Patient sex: F
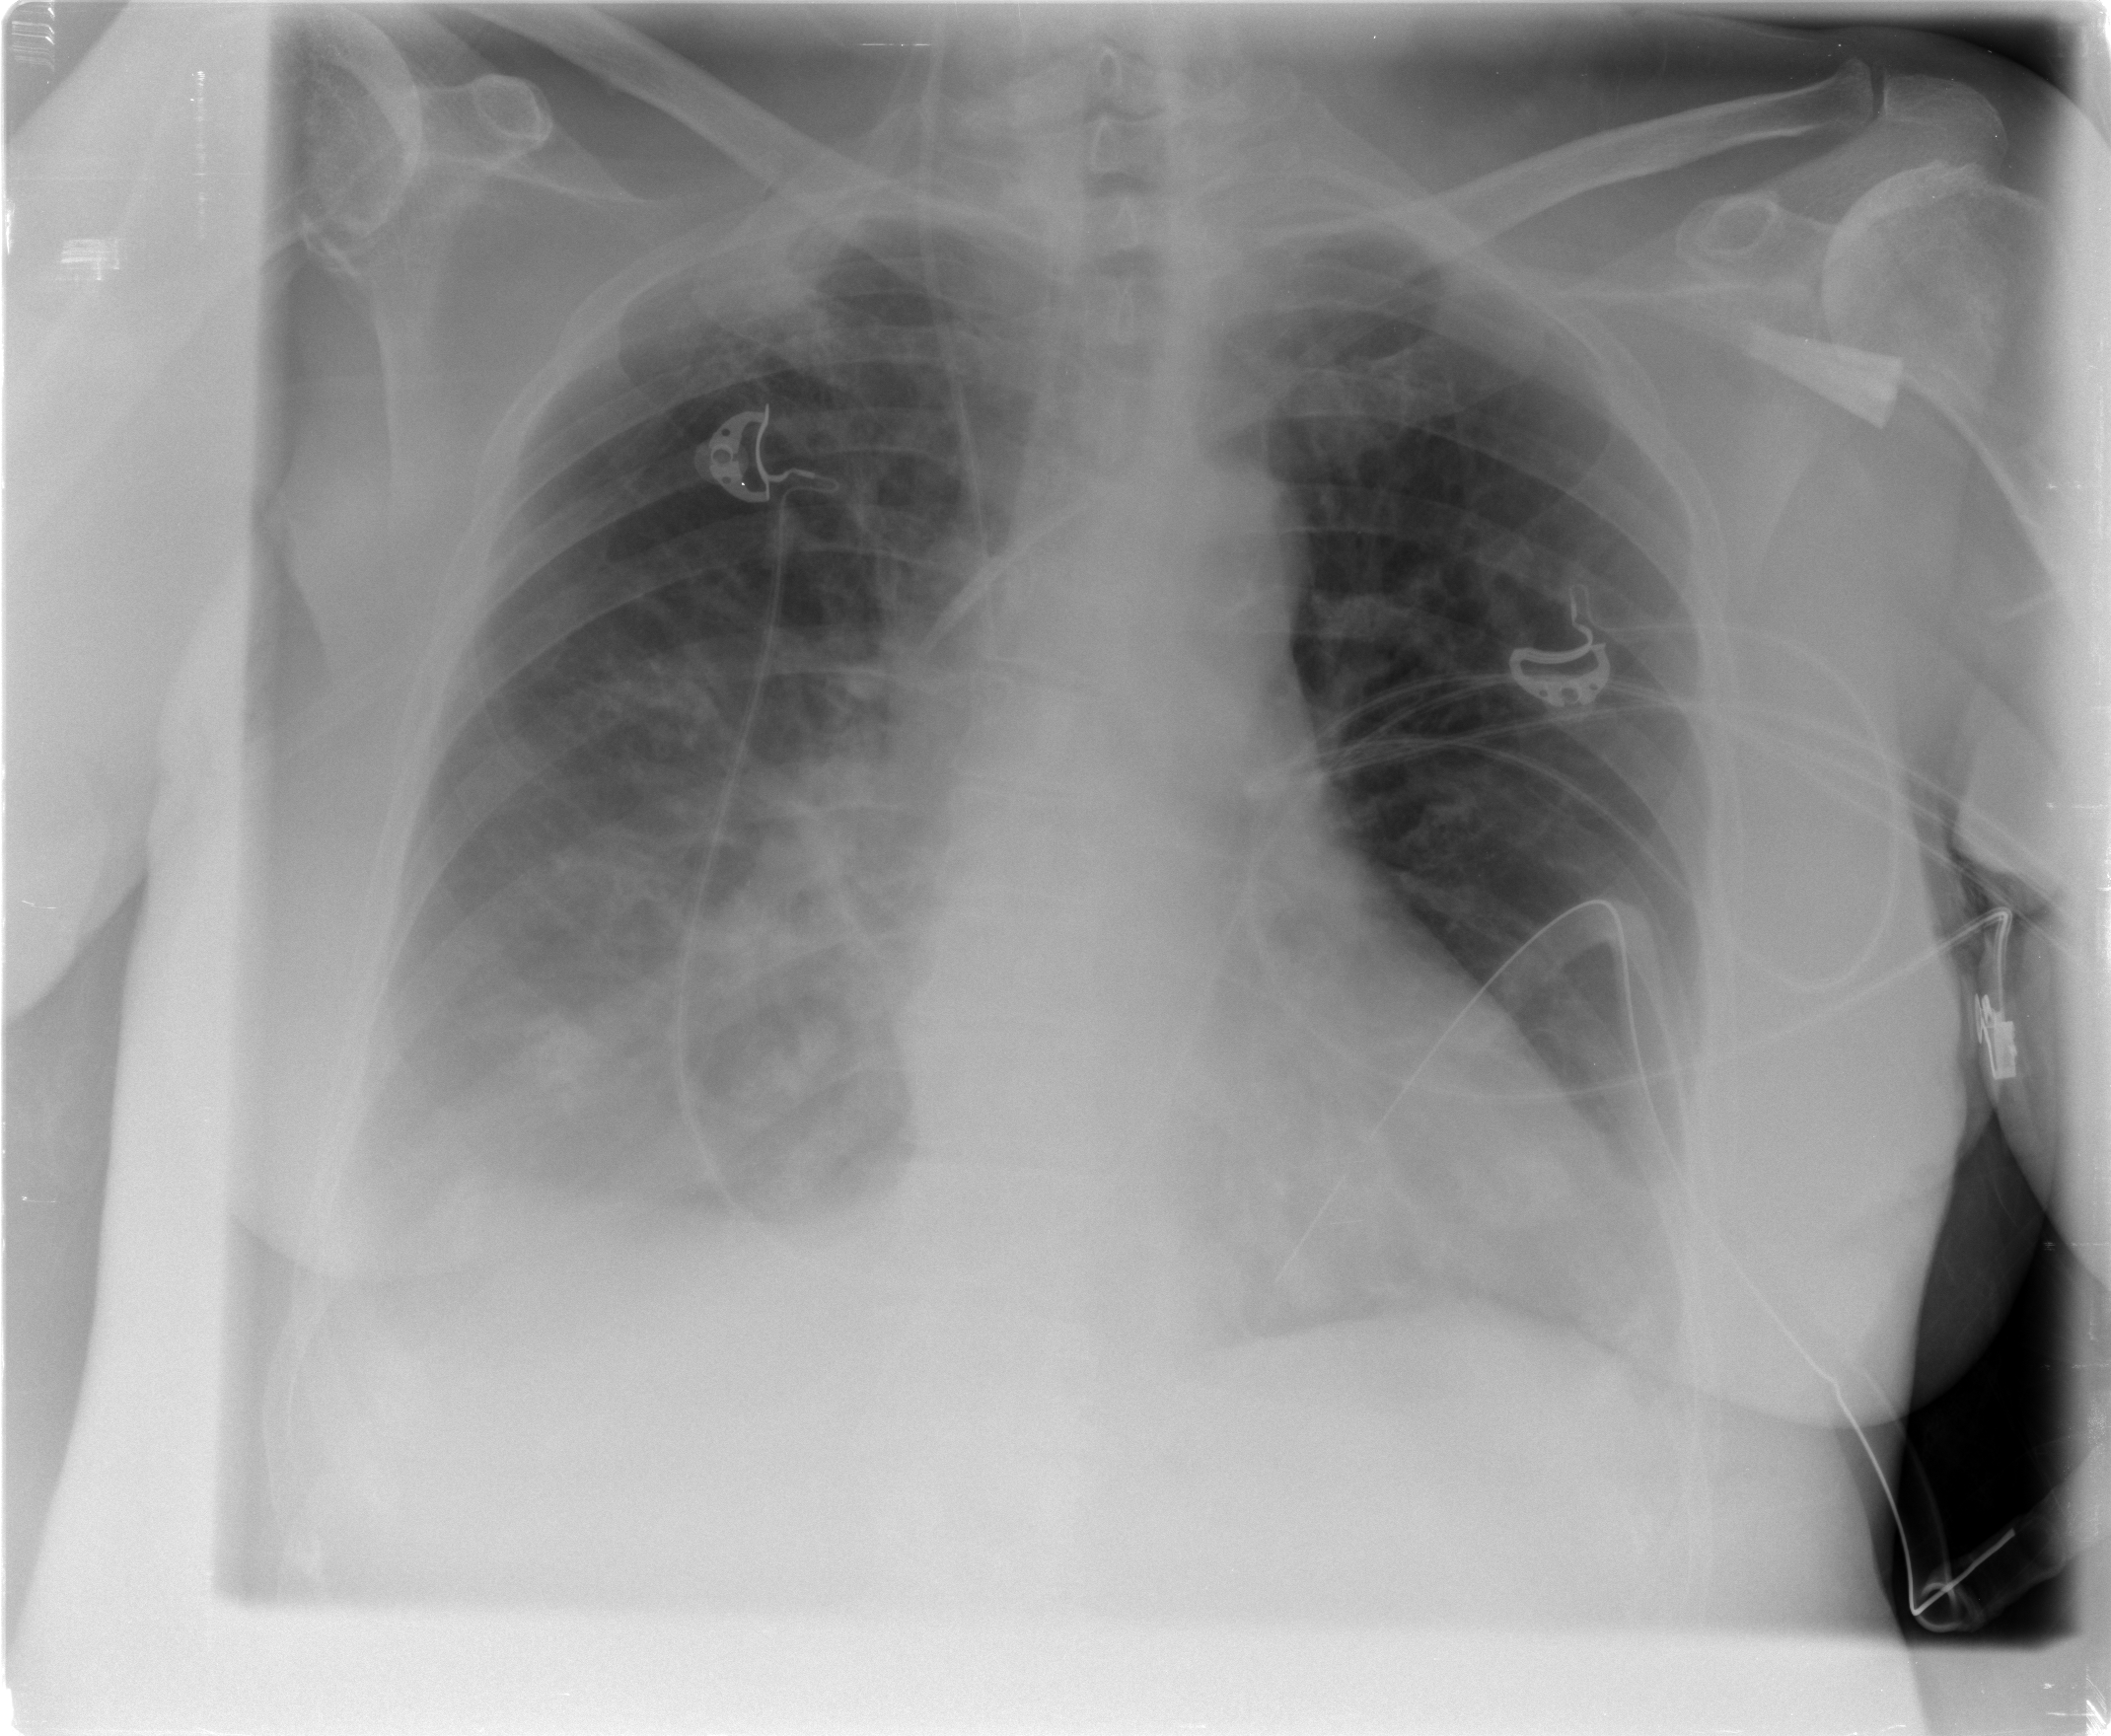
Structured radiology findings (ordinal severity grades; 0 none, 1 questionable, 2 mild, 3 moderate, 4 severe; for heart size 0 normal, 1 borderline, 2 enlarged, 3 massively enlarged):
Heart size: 0
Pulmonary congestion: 0
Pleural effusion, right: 2
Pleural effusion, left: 1
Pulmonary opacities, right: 0
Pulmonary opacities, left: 0
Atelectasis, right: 2
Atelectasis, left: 2